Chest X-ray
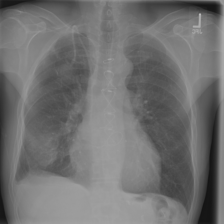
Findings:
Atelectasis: negative
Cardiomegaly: negative
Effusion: negative
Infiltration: negative
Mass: negative
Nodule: negative
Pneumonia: negative
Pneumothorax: negative
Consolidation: negative
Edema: negative
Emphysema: negative
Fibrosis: negative
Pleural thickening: negative
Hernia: negative